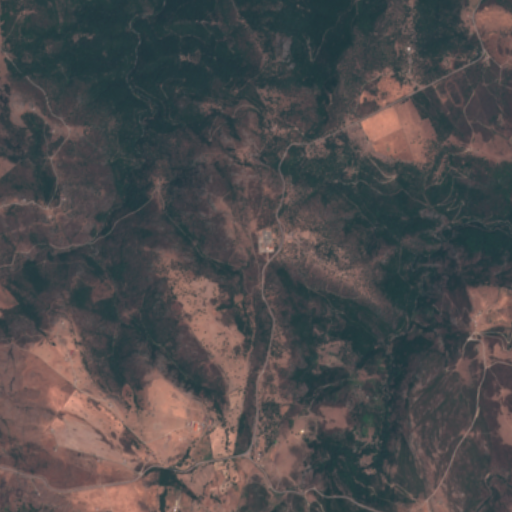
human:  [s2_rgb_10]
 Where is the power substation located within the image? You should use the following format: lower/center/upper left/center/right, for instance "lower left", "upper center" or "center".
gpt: The power substation is located in the center of the image.
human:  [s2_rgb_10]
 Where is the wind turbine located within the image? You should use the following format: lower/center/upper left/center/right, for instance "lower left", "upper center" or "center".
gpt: The wind turbine is located in the left of the image.
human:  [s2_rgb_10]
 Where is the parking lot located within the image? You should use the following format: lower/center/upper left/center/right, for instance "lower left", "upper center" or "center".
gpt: There is no parking lot in the image.